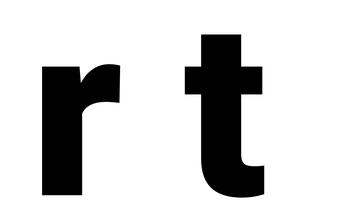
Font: Roboto_Black